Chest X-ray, PA view. Patient: 41 years old, sex M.
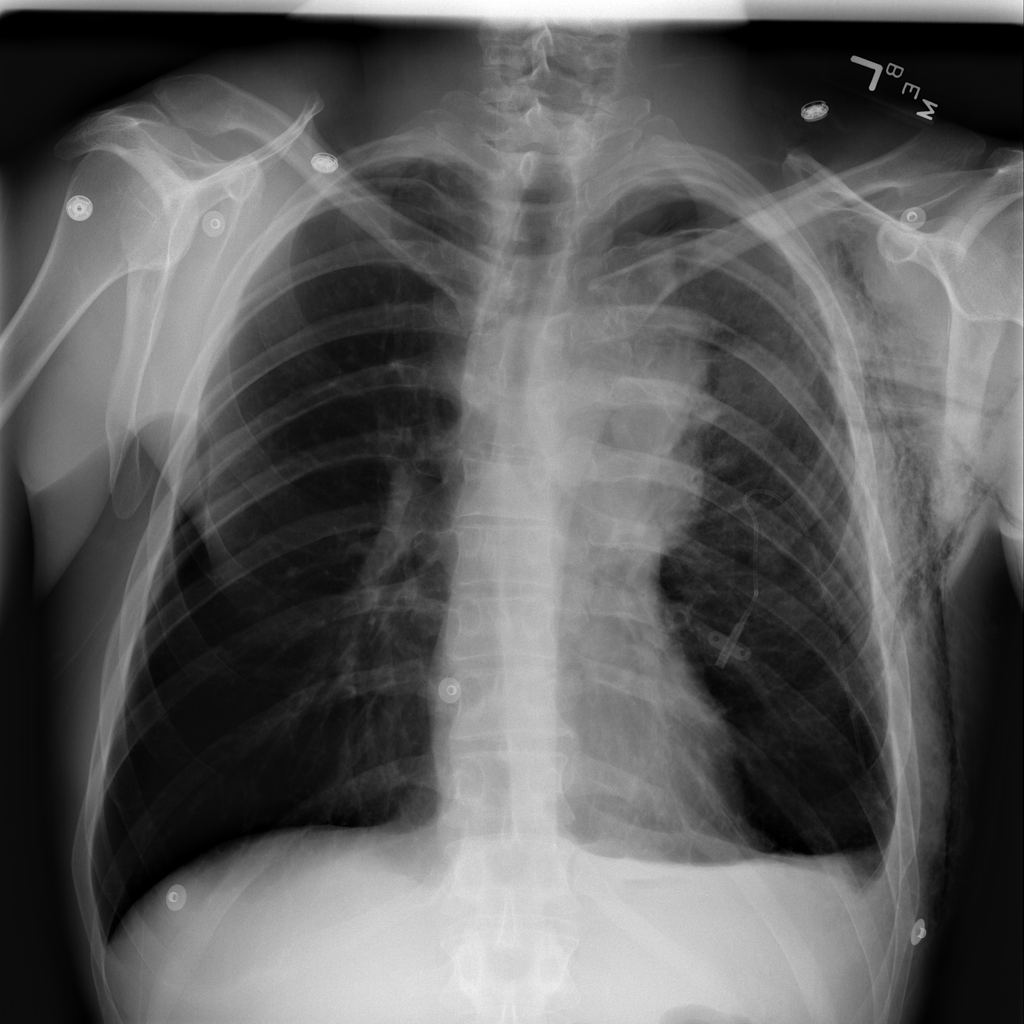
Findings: Emphysema, Pneumothorax, Mass